Brain MRI, t2w sequence, axial 2D slice.
Patient: age 18, sex F, weight 90 kg, height 1.9 m
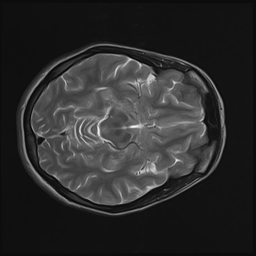